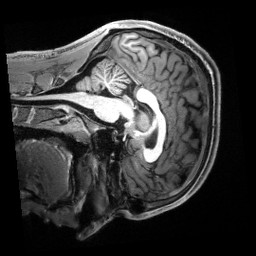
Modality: T1w
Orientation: sagittal
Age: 20
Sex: male
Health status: healthy
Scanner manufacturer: siemens
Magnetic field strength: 3 T
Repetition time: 2.5 s
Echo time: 0.00222 s